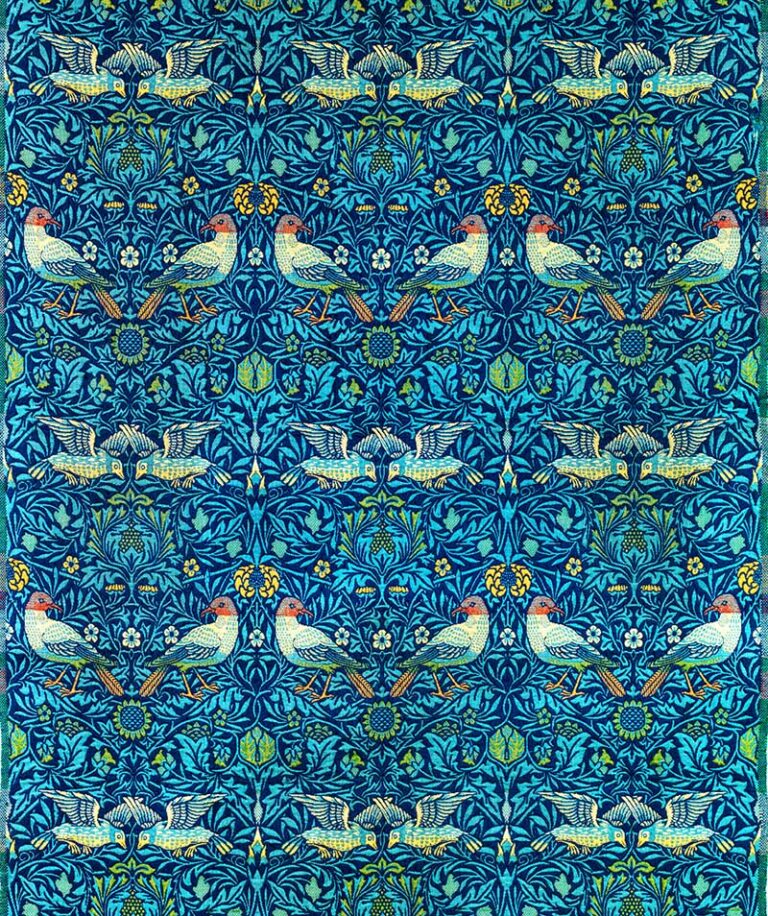
Design: Birds
Year: 1887